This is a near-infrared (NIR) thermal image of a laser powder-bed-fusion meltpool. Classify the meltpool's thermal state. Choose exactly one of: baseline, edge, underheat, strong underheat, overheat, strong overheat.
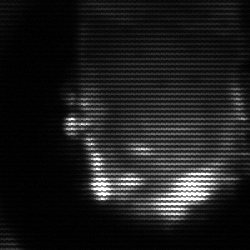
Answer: baseline